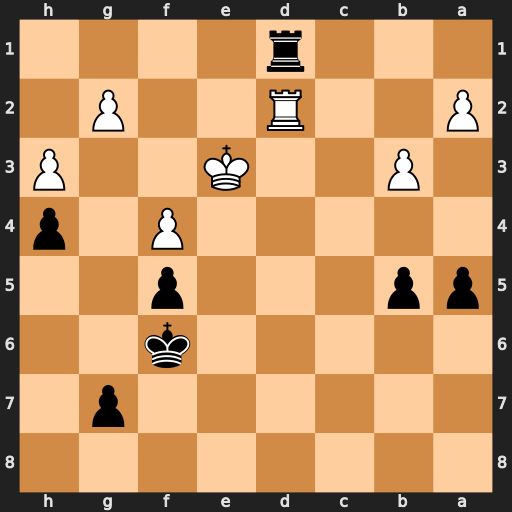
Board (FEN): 8/6p1/5k2/pp3p2/5P1p/1P2K2P/P2R2P1/3r4
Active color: b
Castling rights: -
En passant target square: -
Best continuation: Rxd2 Kxd2 Ke6 Kc3 Kd5